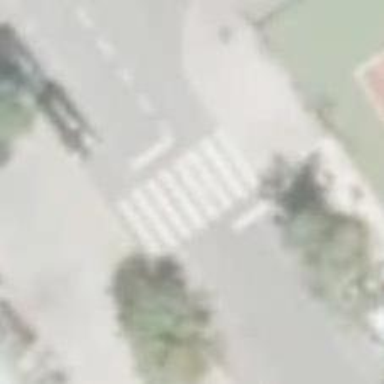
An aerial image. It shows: Marked crossing on the road.